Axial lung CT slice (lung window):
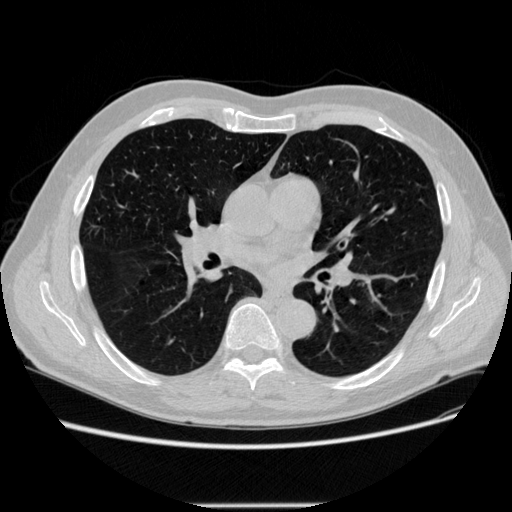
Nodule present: no